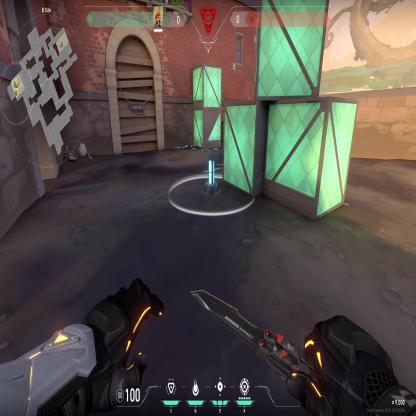
Label: planted spike